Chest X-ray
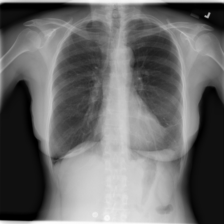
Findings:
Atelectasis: negative
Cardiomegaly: negative
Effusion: negative
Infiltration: negative
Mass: negative
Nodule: negative
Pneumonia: negative
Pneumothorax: negative
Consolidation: negative
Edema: negative
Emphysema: negative
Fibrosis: negative
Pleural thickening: negative
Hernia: negative